Current action and preconditions to check: trajectory_clear

Your task: For each precondition in the list above, predict whether it will hold at this action.

Consider the current scene as observed from the mobile robot's camera, and analyze the predicted future states of all dynamic agents (e.g., people, animals, vehicles, or any moving entities) within the NEXT SECOND.

IMPORTANT: Only answer "very likely" if you are absolutely certain—based on strong, clear evidence—that a dynamic agent will violate the precondition in the predicted future state. Do NOT answer "very likely" for unlikely, ambiguous, or low-probability risks.

Ask yourself for each precondition: Is there a high probability, with clear and convincing evidence, that the predicted future states of any dynamic agent will interfere with the predicted future state of the currently executing action within the NEXT SECOND, causing that precondition to fail?

Assess the risk level based on these predictions. Use "likely" or "very likely" if motions create a clear risk of interference.

Use "neutral" or "improbable" if agents are nearby but their predicted paths are clearly diverging or non-conflicting.

Failure Risk Categories: "very improbable", "improbable", "neutral", "likely", "very likely"

Answer Format: Output ONLY the probability_of_failure value from these categories: "very improbable", "improbable", "neutral", "likely", "very likely"

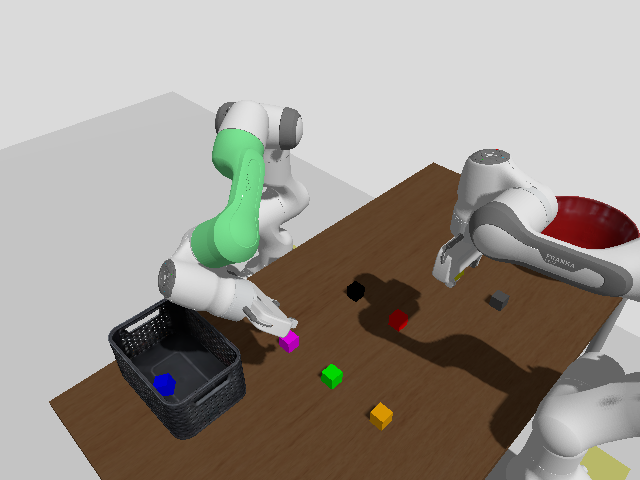

Answer: very improbable